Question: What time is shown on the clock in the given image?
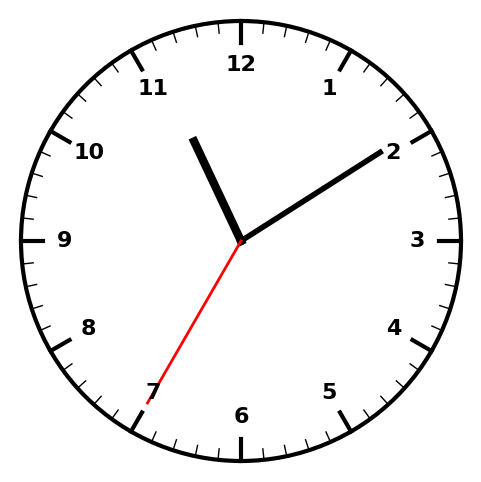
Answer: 11:09:35